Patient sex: M
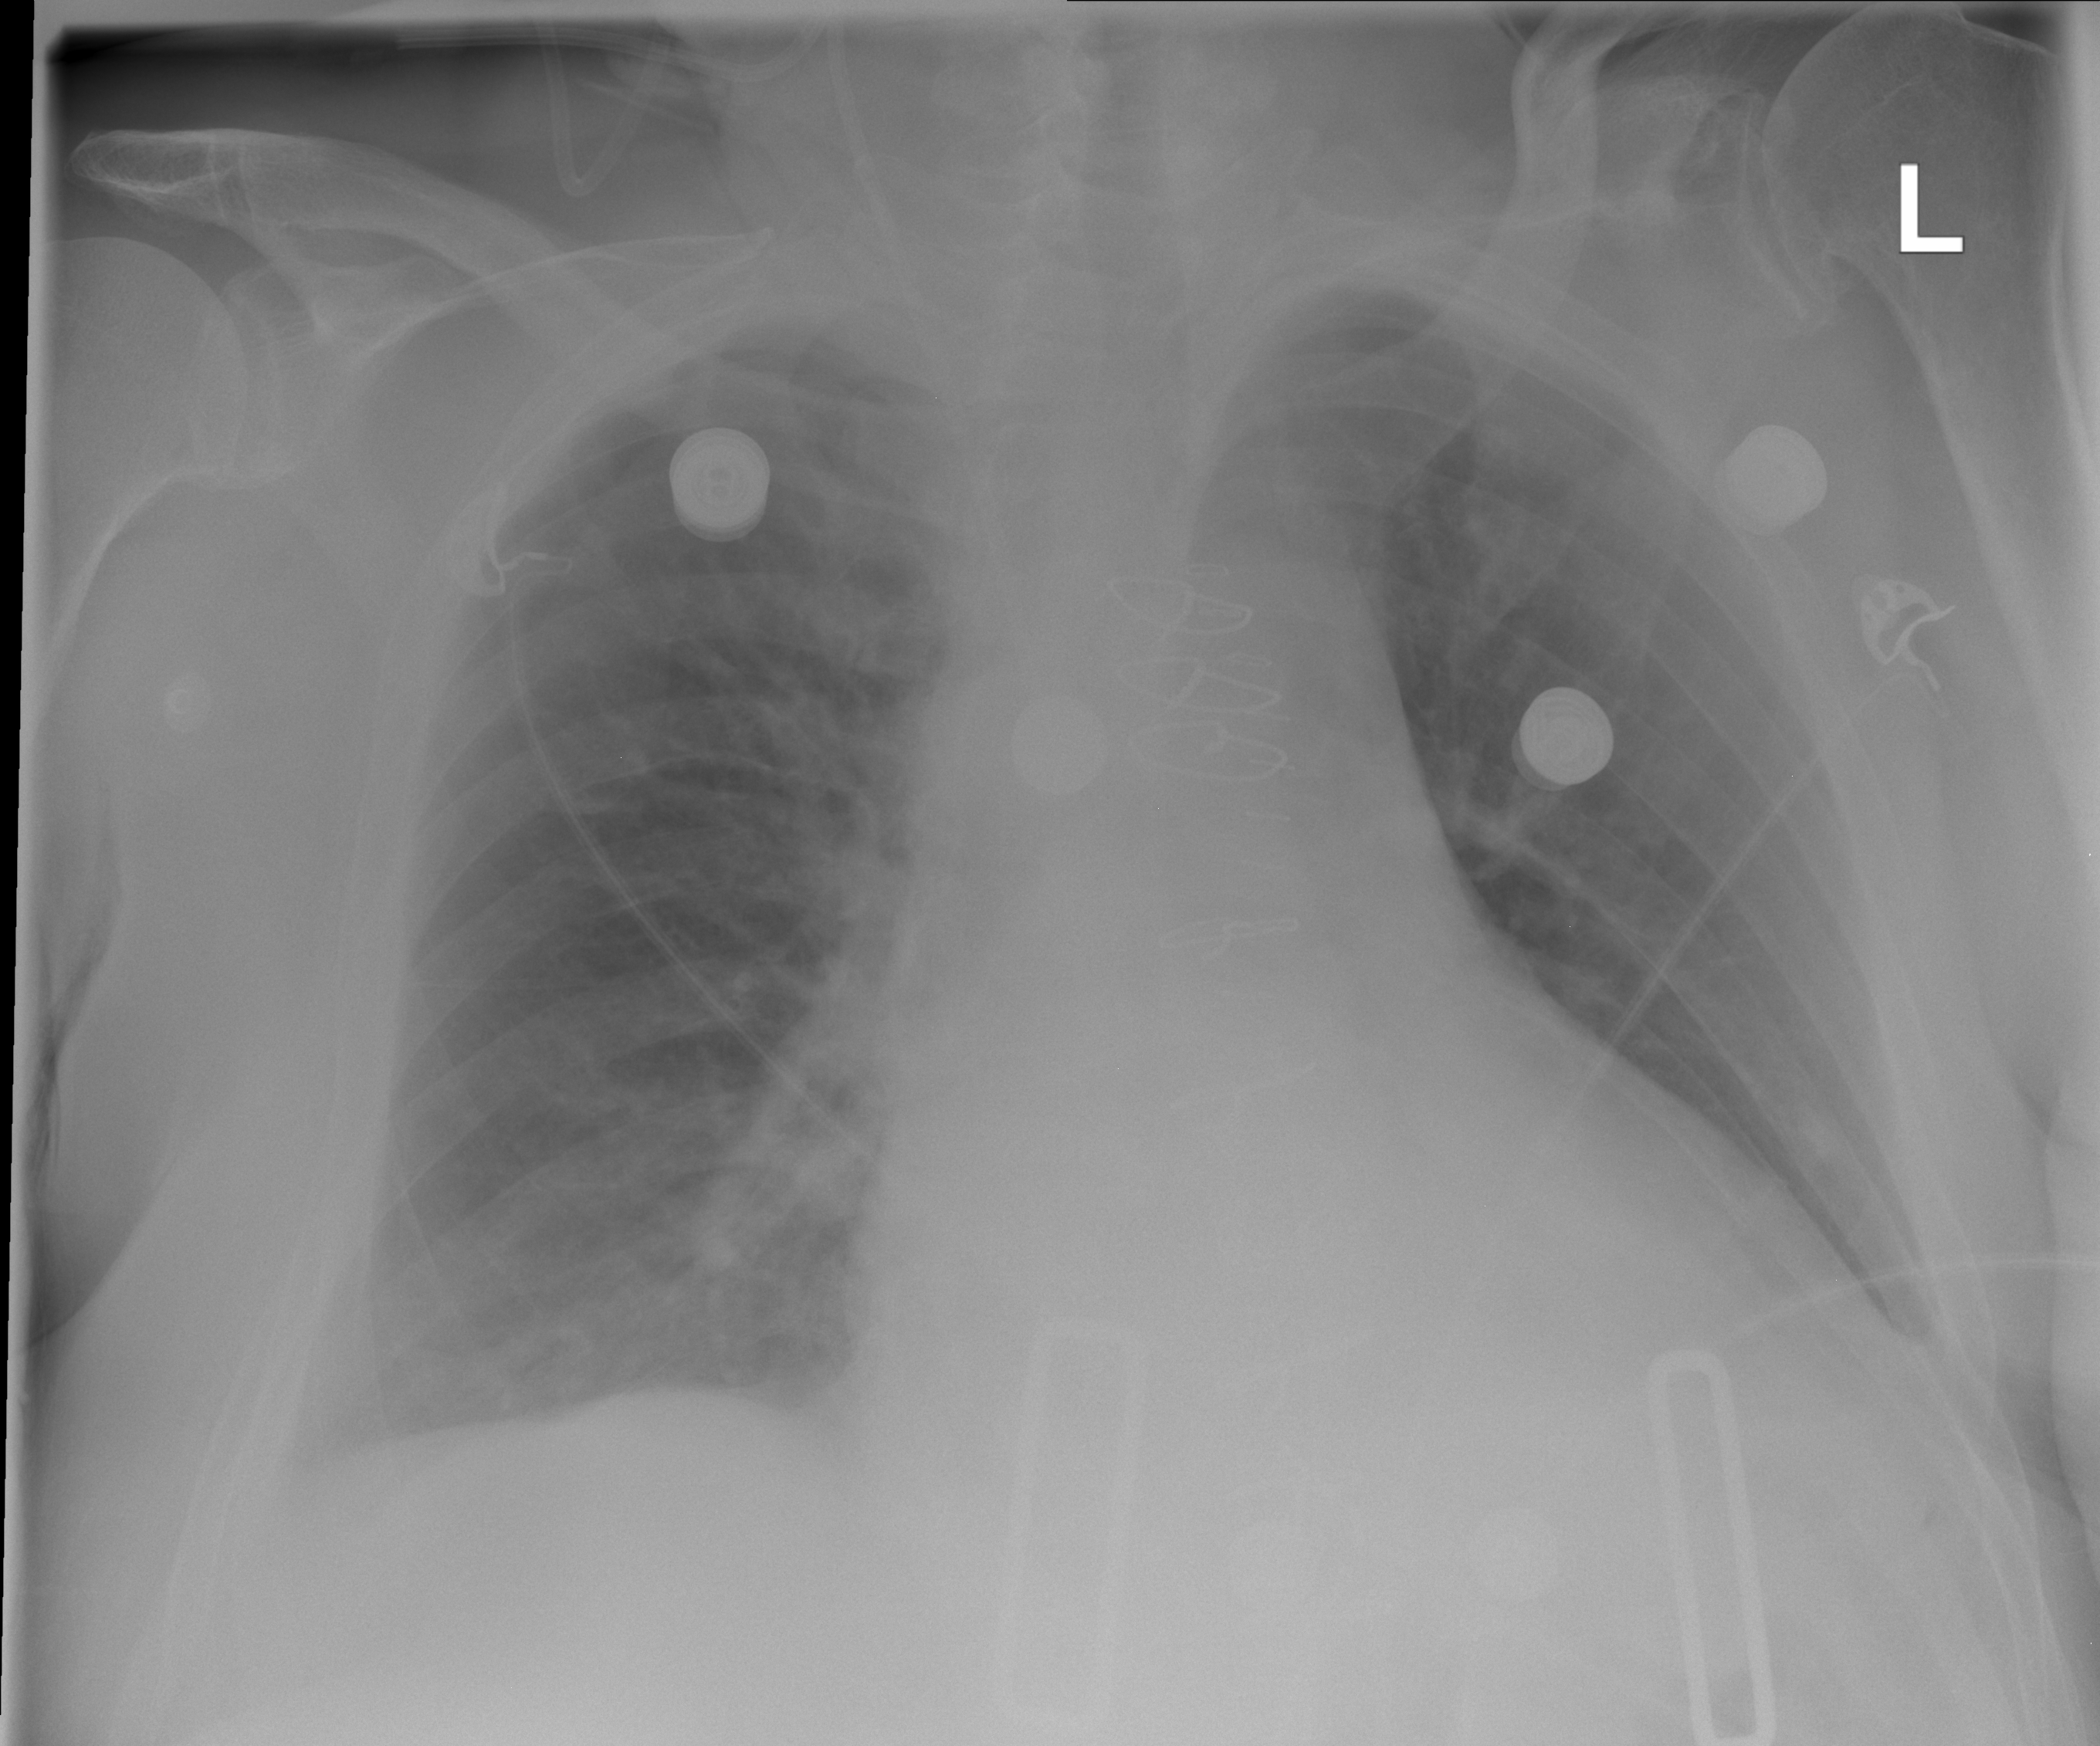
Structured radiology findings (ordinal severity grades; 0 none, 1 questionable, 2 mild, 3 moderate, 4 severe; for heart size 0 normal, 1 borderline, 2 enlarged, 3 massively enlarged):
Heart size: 1
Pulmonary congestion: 0
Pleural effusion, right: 0
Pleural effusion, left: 1
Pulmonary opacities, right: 0
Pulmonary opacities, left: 0
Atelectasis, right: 2
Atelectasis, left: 2